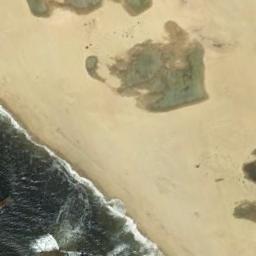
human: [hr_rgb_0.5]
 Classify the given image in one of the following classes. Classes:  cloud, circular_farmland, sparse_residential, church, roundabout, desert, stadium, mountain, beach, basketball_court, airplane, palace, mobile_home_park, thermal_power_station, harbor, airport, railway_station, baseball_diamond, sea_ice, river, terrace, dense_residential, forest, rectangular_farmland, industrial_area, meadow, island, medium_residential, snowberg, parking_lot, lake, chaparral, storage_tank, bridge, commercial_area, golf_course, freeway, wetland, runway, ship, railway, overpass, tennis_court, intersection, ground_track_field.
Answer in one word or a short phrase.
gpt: beach